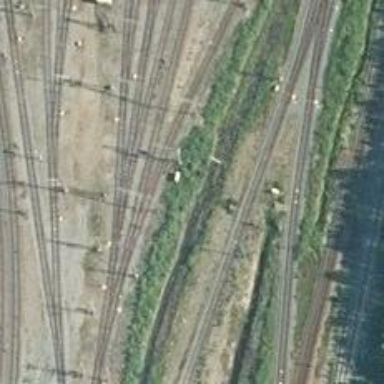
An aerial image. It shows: Railway signal.